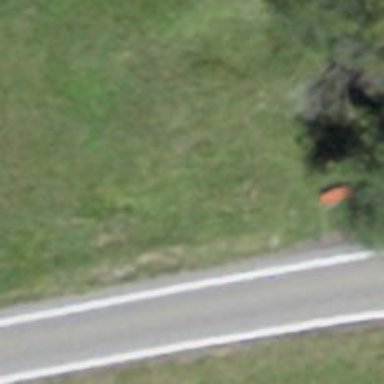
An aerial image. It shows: Red bench.